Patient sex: M
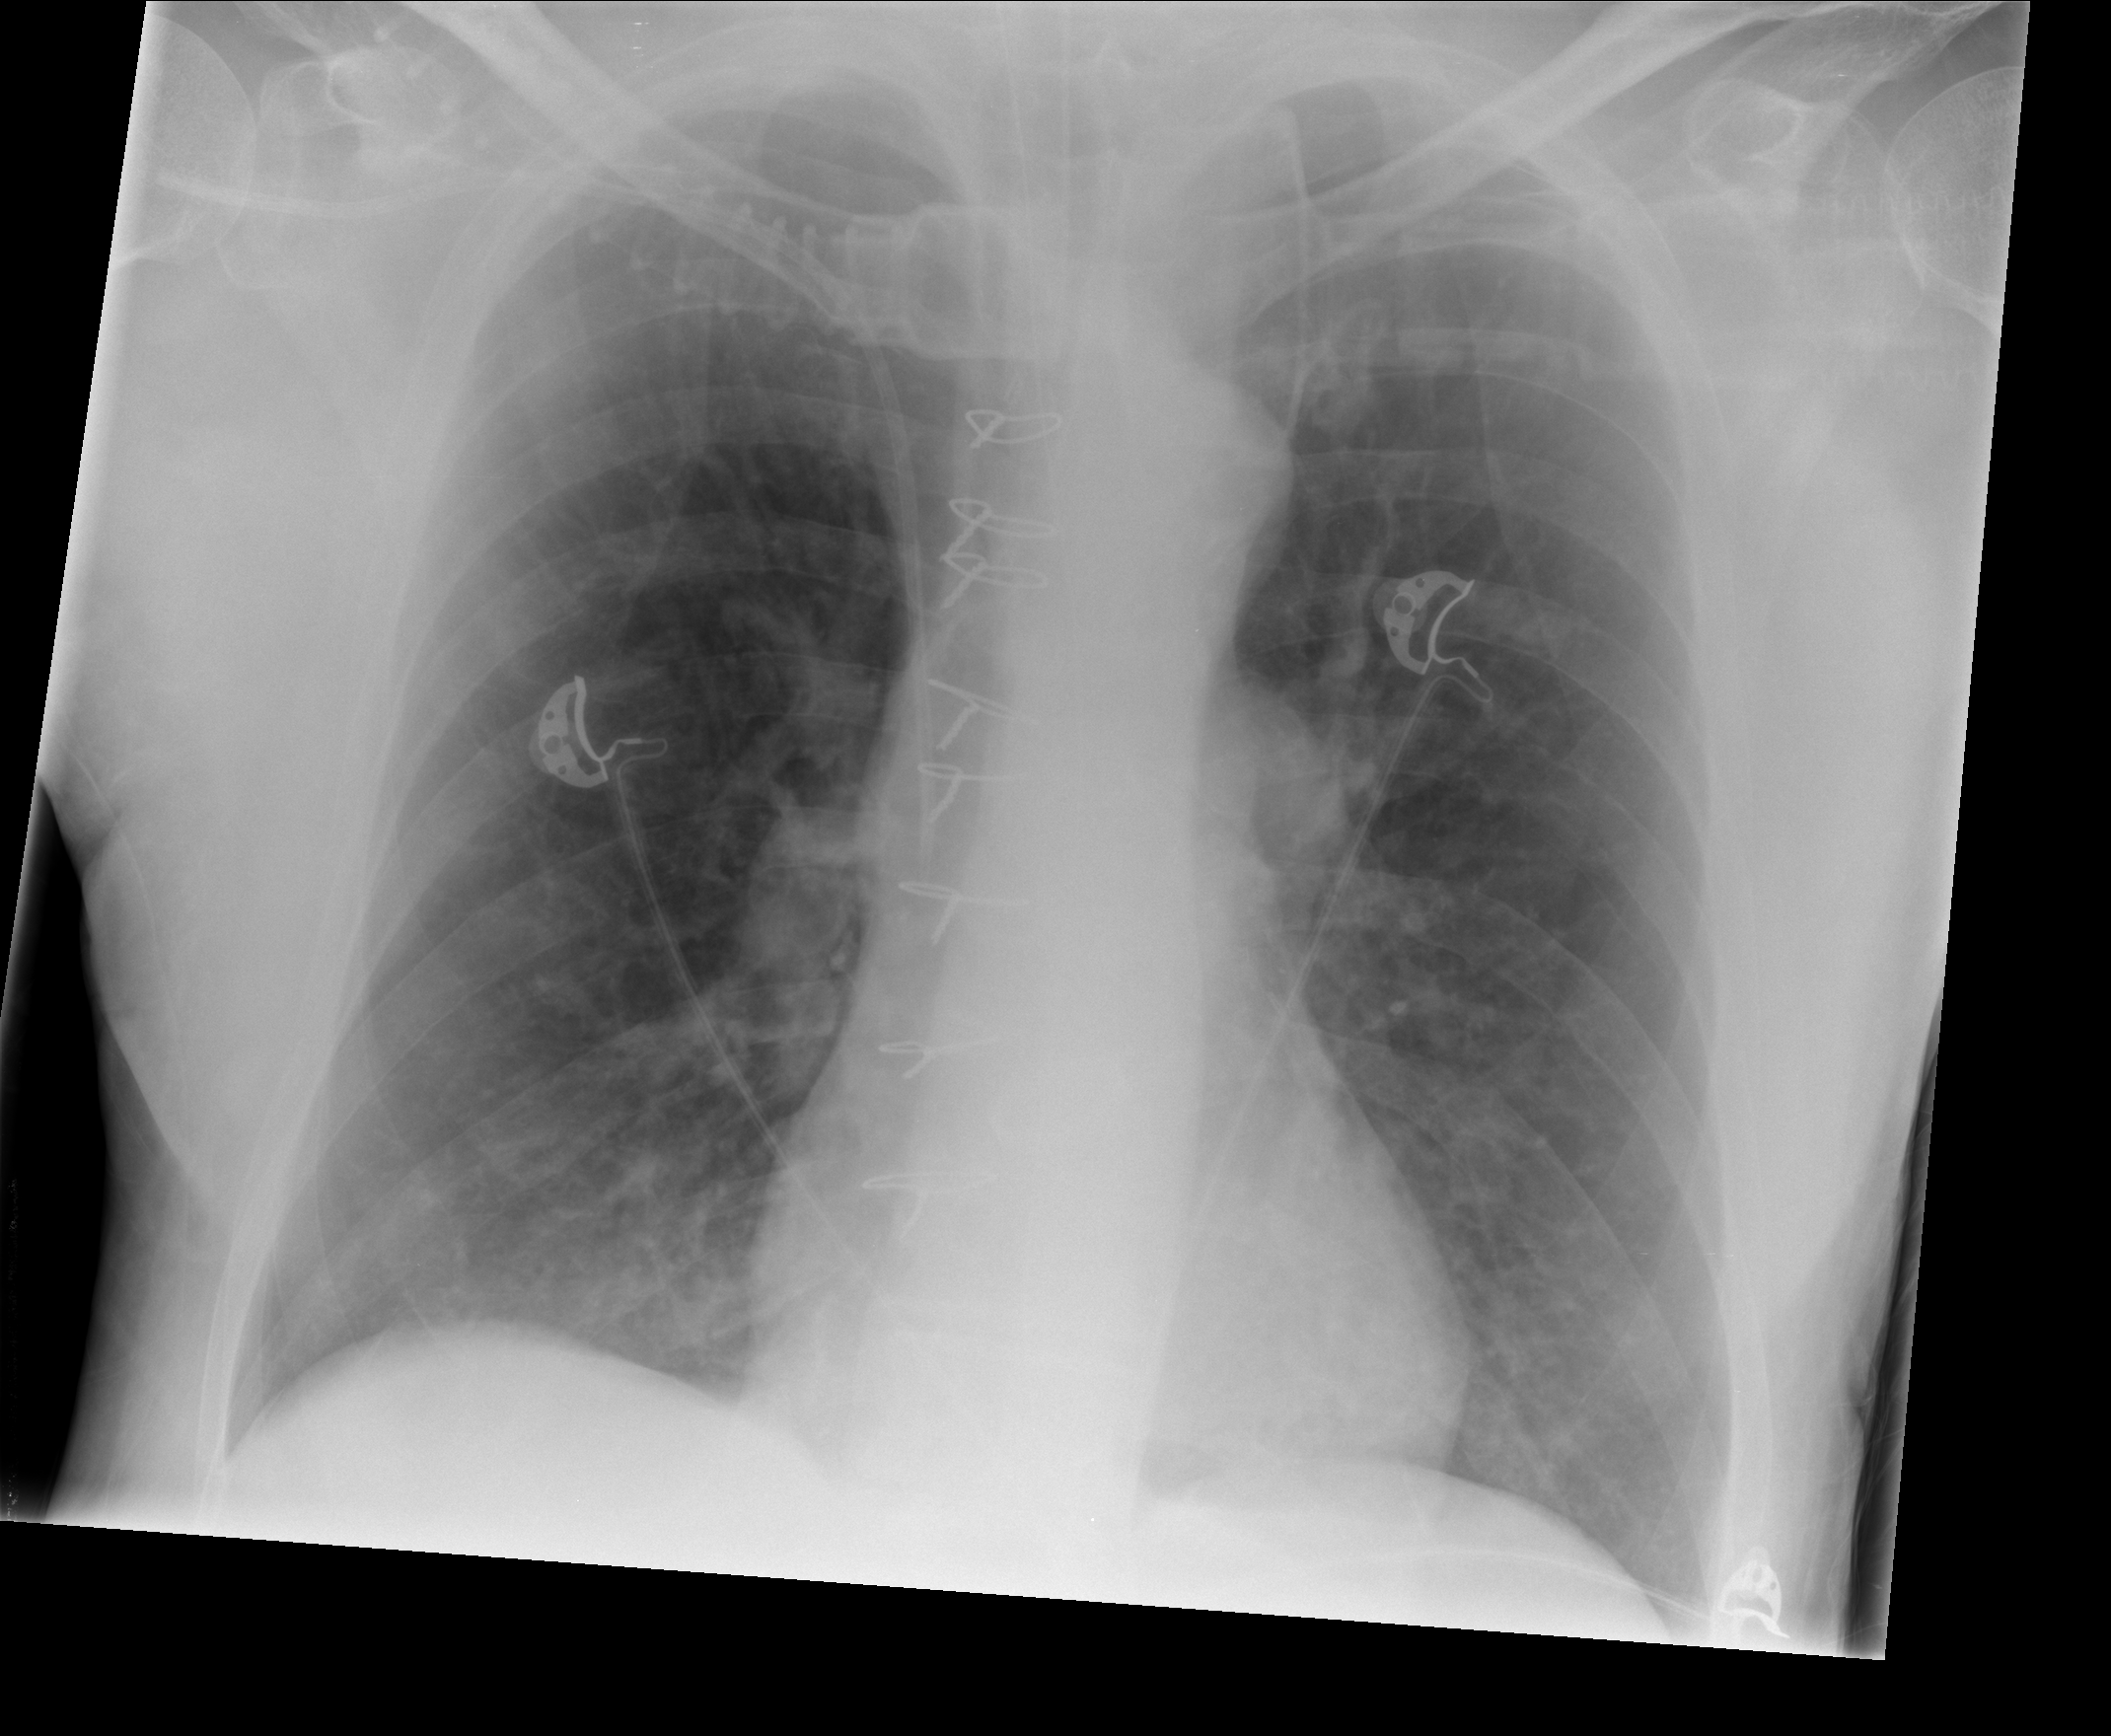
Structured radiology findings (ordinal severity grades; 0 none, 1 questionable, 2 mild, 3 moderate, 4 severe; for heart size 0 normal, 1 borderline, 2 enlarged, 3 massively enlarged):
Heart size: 0
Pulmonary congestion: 2
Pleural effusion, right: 0
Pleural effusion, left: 0
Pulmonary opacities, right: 0
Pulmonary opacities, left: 0
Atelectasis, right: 0
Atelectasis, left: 0